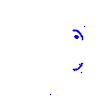
Particle: kaon